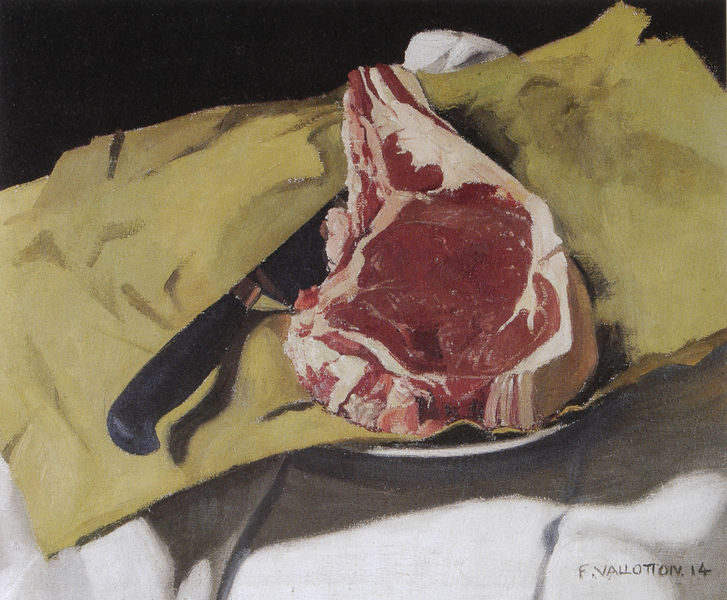
Titel: Ein Entrecôte auf gelbem Papier
Künstler: Félix Vallotton
Institution: (Privatsammlung)
Schlagwörter: gemälde, schatten, weiß, gelb, braun, hintergrund, licht, schwarz, tisch, rot, tuch, malerei, wand, falten, messer, schale, schneide, teller, bild, signatur, tischdecke, tischtuch, öl, decke, stilleben, stillleben, vallotton, papier, valloton, datierung, modern, schattierung, rand, essen, muskeln, metall, foto, fett, fleisch, griff, klinge, knochen, kotelett, masserung, nature morte, roh, schinken, serviette, steak, valloton; félix, schnitzel, scheibe, mahlzeit, stück, muskel, abbildung, mimesis, fasern, faser, schwarte, 1914, kotlett, fettrand, kottelet, kaltes steak, felisch